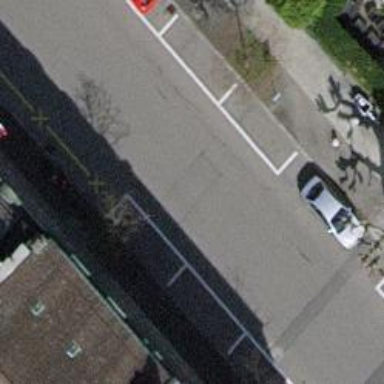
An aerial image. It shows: Residential road with sidewalks on both sides.